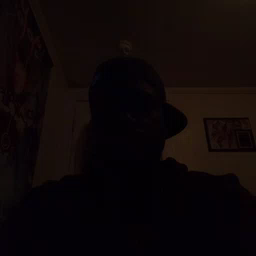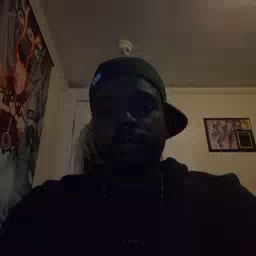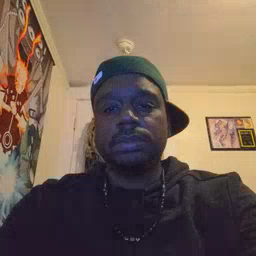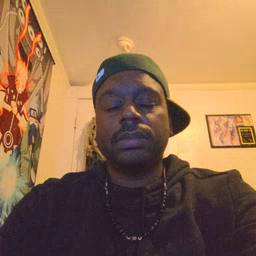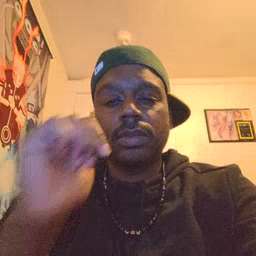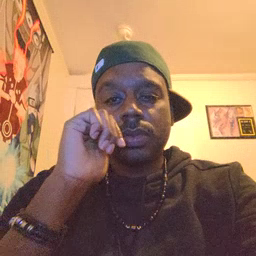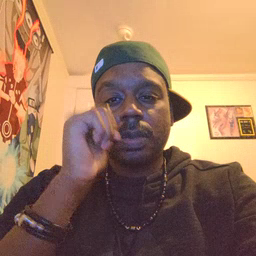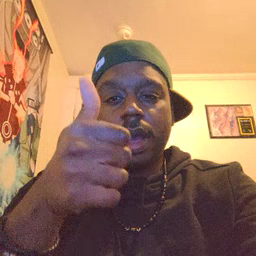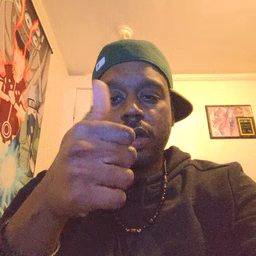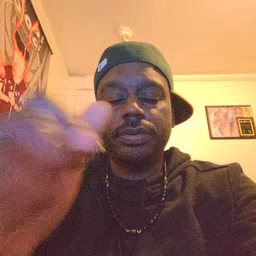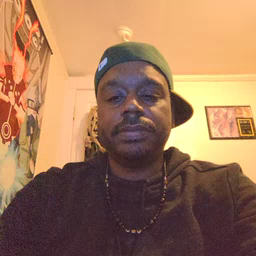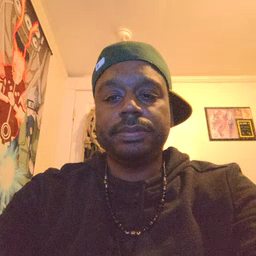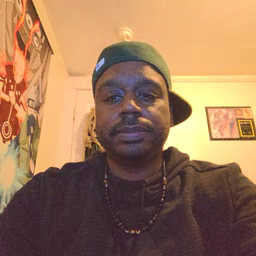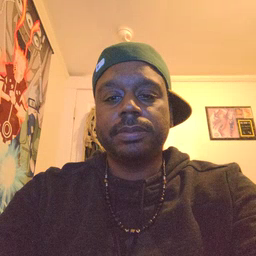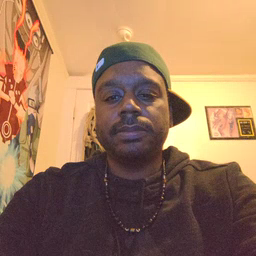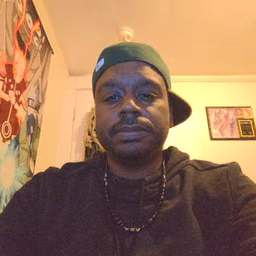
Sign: tomorrow